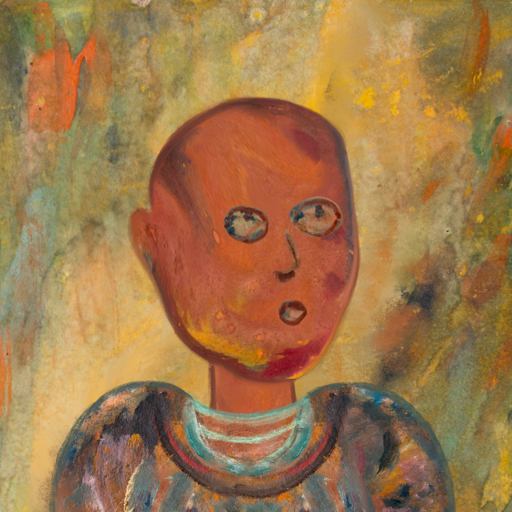
Background: Comrade, Head And Neck Side: Mother_And_Son_Son, Face Side: Orphan, Bust: Boggyland, Hair Side: Blank, Head Accessory: Blank, Second Necklace: Blank, Necklace: Blank, Baby: Blank